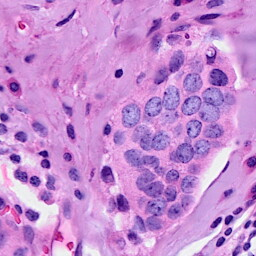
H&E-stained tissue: Breast